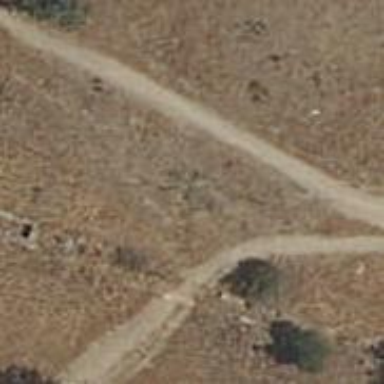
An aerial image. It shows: Dirt path.